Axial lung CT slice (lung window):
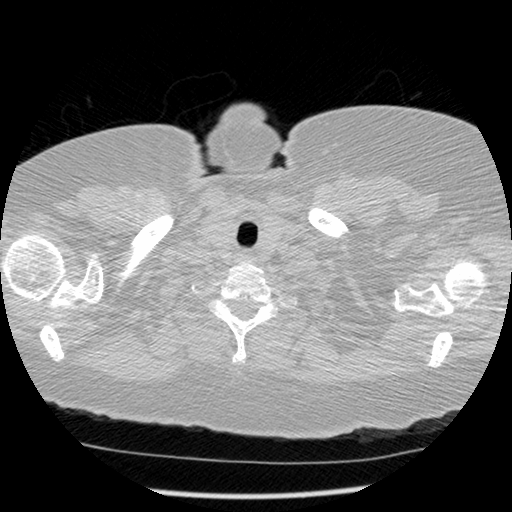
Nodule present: no